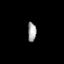
Tissue: prostate
Cell type: Epithelial cells
Senescence score: 0.2934
Nuclear area (px): 160
Mean DAPI intensity: 162.837